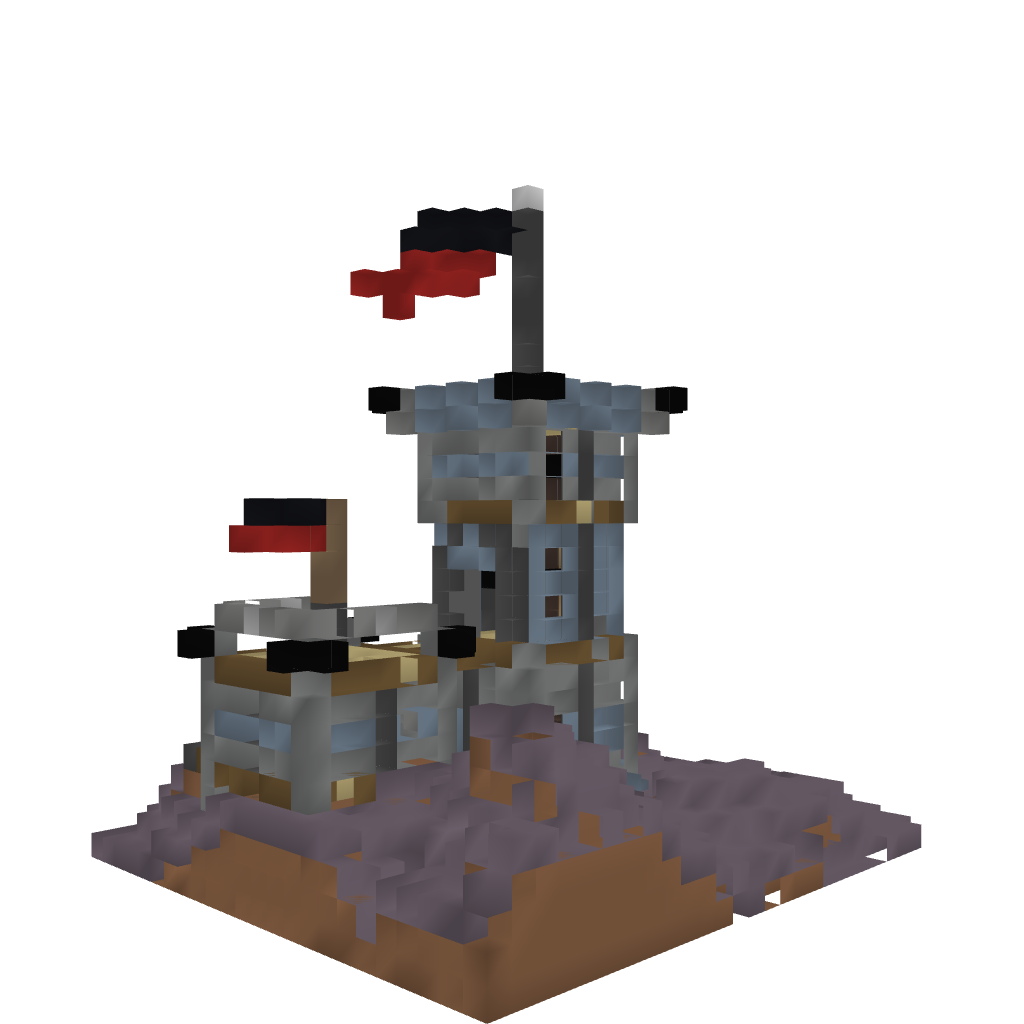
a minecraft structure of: Castle/Chateau